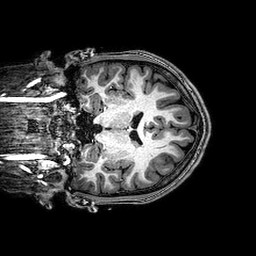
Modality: T1w
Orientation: coronal
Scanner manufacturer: philips
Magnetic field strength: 3 T
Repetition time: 0.008176 s
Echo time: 0.00375 s